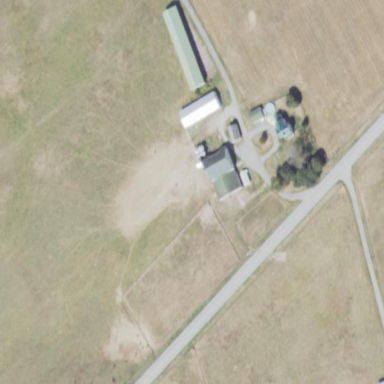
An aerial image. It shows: Farmyard area.